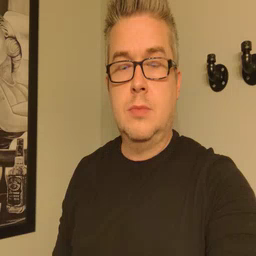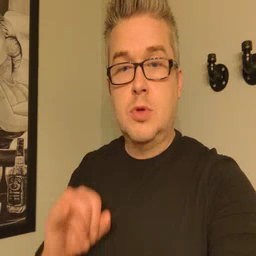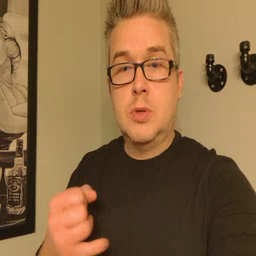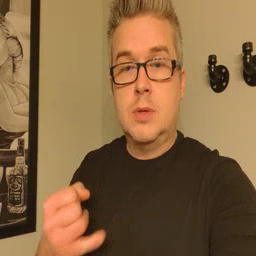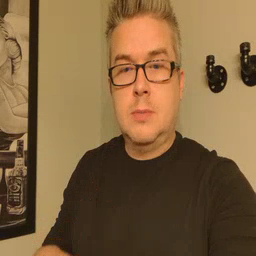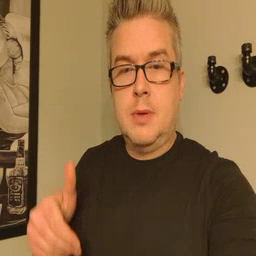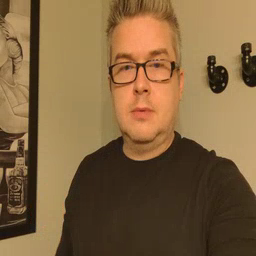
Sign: jeans